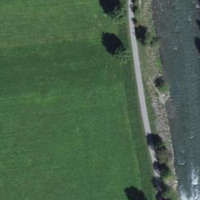
EUNIS habitat code: 24
Species observed at this site:
Juglans regia